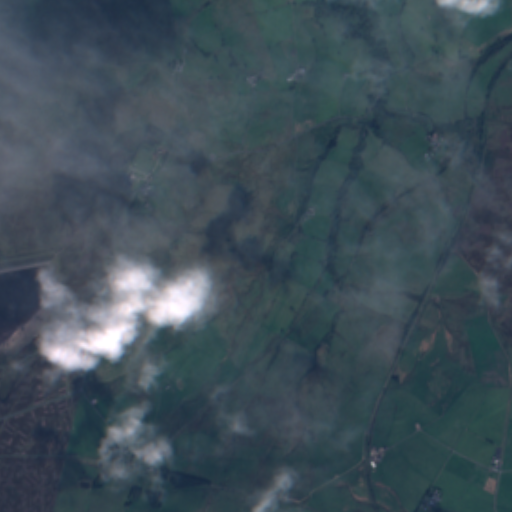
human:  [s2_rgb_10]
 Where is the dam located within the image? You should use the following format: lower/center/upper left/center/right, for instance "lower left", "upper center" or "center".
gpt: The dam is located in the center left of the image.
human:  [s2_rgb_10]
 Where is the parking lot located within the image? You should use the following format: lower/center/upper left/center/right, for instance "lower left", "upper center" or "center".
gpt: The parking lot is located in the lower left of the image.
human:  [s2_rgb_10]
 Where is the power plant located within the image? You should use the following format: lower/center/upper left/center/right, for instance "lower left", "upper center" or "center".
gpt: There is no power plant in the image.